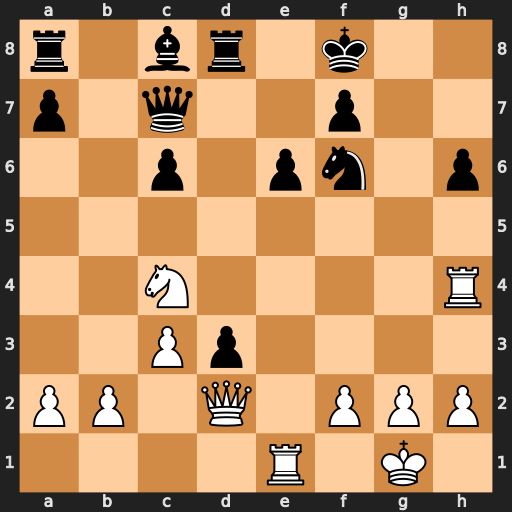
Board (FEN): r1br1k2/p1q2p2/2p1pn1p/8/2N4R/2Pp4/PP1Q1PPP/4R1K1
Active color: w
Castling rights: -
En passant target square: -
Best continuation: Qxh6+ Ke7 Rf4